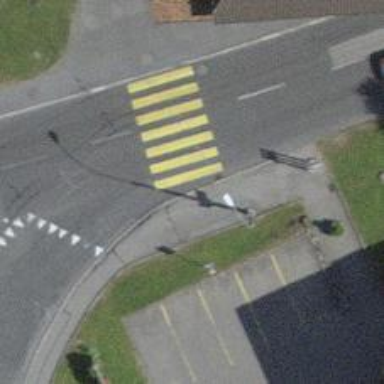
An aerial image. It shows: Kerb barrier.